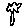
Label: flower